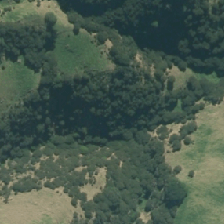
Land cover: manuka_kanuka